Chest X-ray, AP view. Patient: 49 years old, sex M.
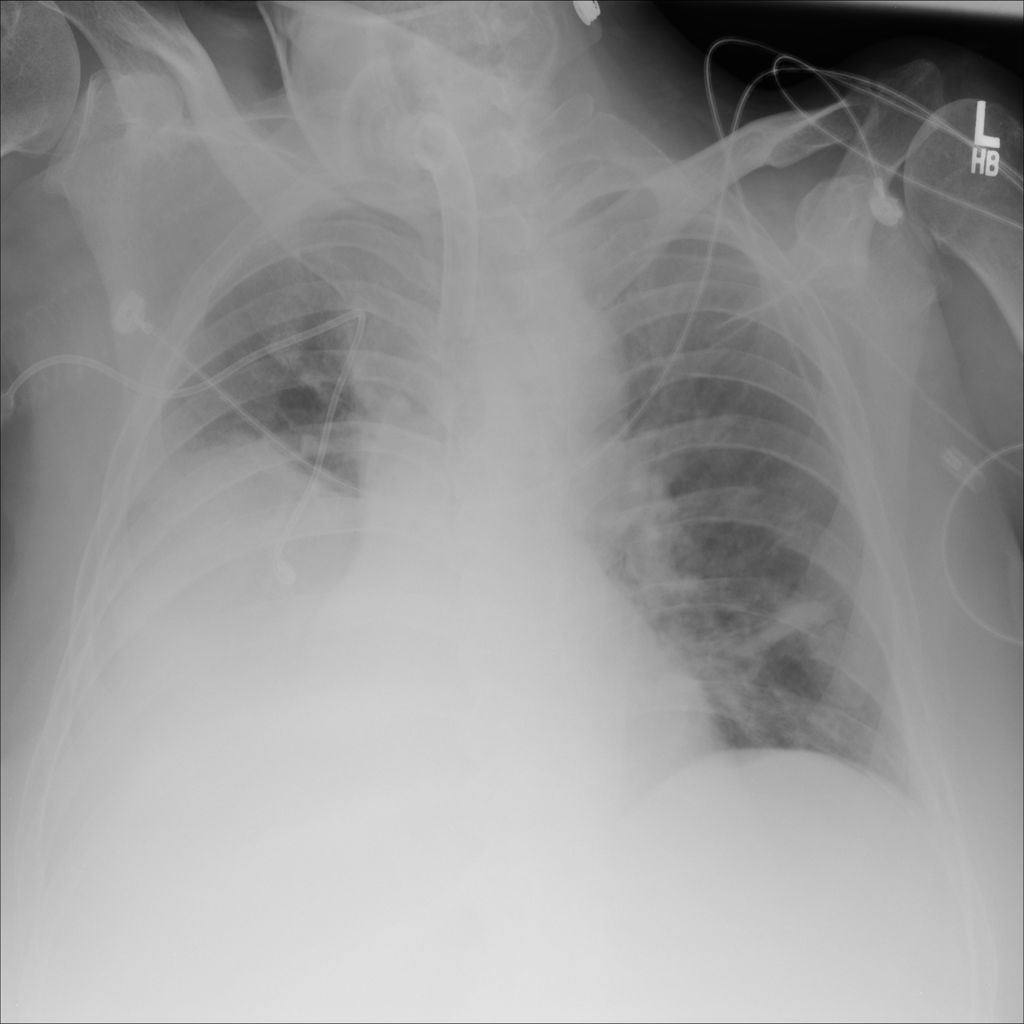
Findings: Atelectasis, Effusion